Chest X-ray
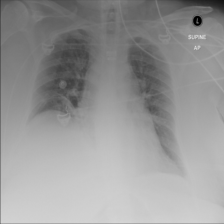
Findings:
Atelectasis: positive
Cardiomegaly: negative
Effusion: negative
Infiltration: positive
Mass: negative
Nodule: negative
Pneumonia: negative
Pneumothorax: negative
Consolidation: negative
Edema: negative
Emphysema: negative
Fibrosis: negative
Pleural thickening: negative
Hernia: negative